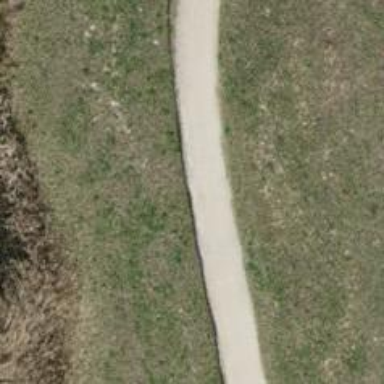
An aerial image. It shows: Compacted footway.